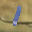
Label: 1